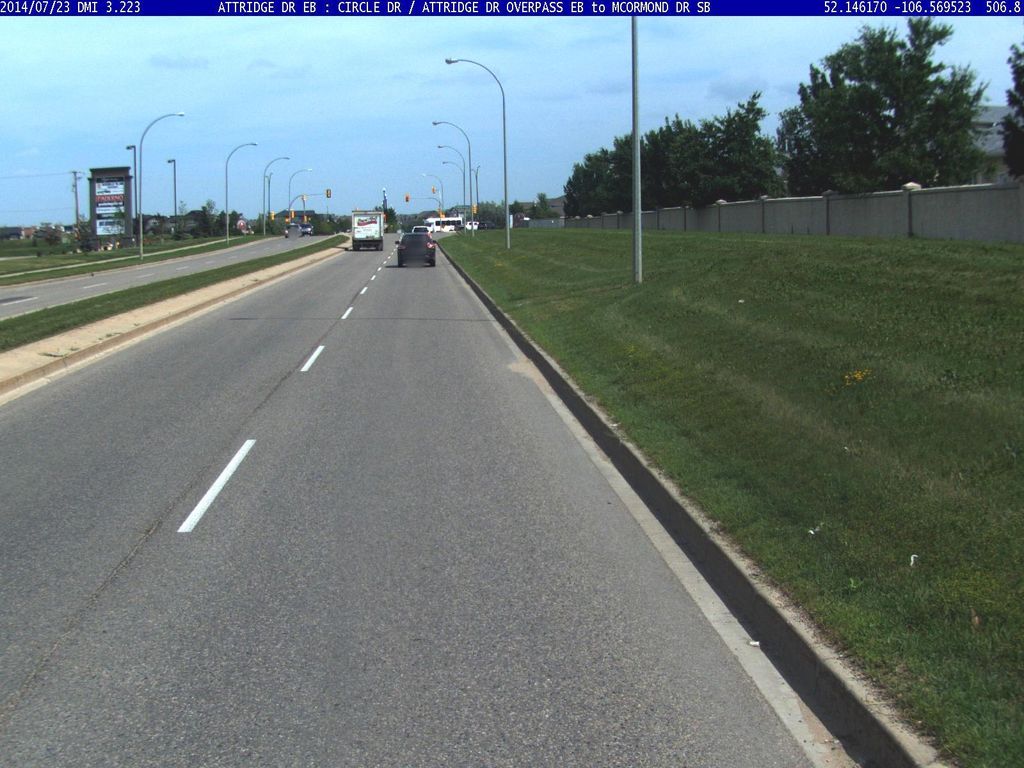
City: saskatoon